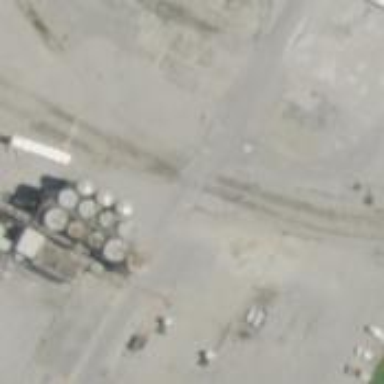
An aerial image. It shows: Rail spur service.